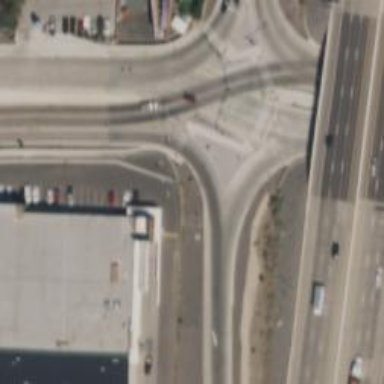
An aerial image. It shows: Motorway link at diverging diamond interchange (DDI) junction.